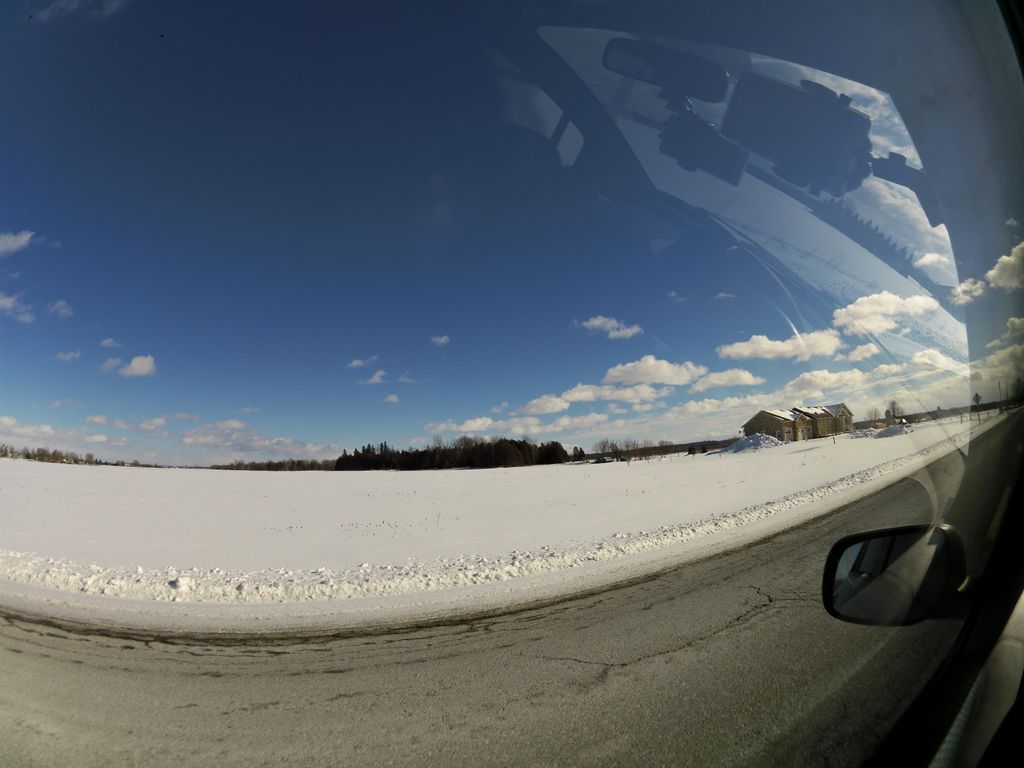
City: ottawa-gatineau